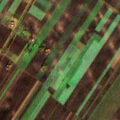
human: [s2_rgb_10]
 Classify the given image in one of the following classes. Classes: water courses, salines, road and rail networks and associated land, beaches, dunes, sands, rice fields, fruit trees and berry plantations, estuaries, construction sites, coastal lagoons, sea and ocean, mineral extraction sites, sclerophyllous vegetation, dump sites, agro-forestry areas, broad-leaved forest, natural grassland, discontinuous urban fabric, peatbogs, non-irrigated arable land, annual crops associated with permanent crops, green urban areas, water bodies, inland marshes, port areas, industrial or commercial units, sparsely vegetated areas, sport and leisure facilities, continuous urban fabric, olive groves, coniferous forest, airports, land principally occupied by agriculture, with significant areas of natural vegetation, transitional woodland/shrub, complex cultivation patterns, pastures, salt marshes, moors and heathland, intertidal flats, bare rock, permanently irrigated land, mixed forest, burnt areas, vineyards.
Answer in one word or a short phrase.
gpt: non-irrigated arable land